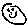
Label: smiley face